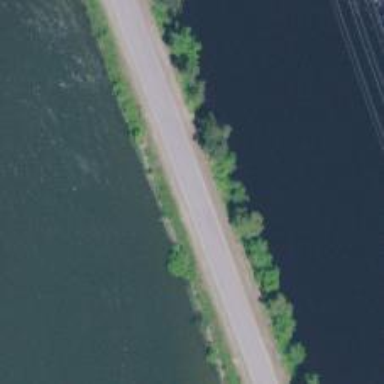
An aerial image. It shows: Secondary road with asphalt surface running along embankment or levee.